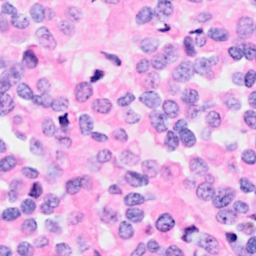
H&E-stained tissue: Breast